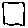
Label: square